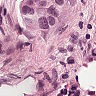
Metastatic tissue present: yes